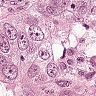
Metastatic tissue present: yes